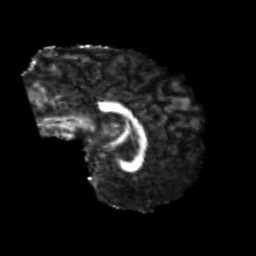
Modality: FA
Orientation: sagittal
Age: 25
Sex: female
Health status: healthy
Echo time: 0.074 s